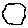
Label: hexagon